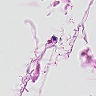
Metastatic tissue present: no